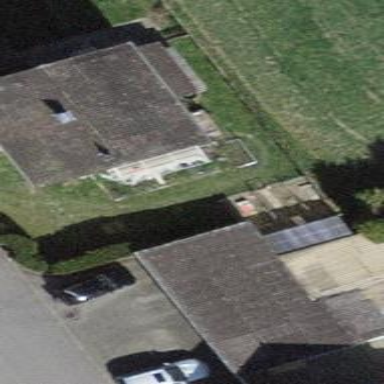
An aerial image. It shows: Garage.